Question: When I tried to make an IPA out of my Xcode project (out of my Unity project), this error appeared and I don't know why:
> Automatic signing is unable to resolve an issue
The project runs without any problems directly in mobile, and we tried the bundle identifier on other projects, it works. We tried rebuilding the Unity project from other PCs, this project has the same error. We can't make an IPA out of the archive.
Is there someone who knows where to locate the issue and how do we fix it ?
Thank you in advance !

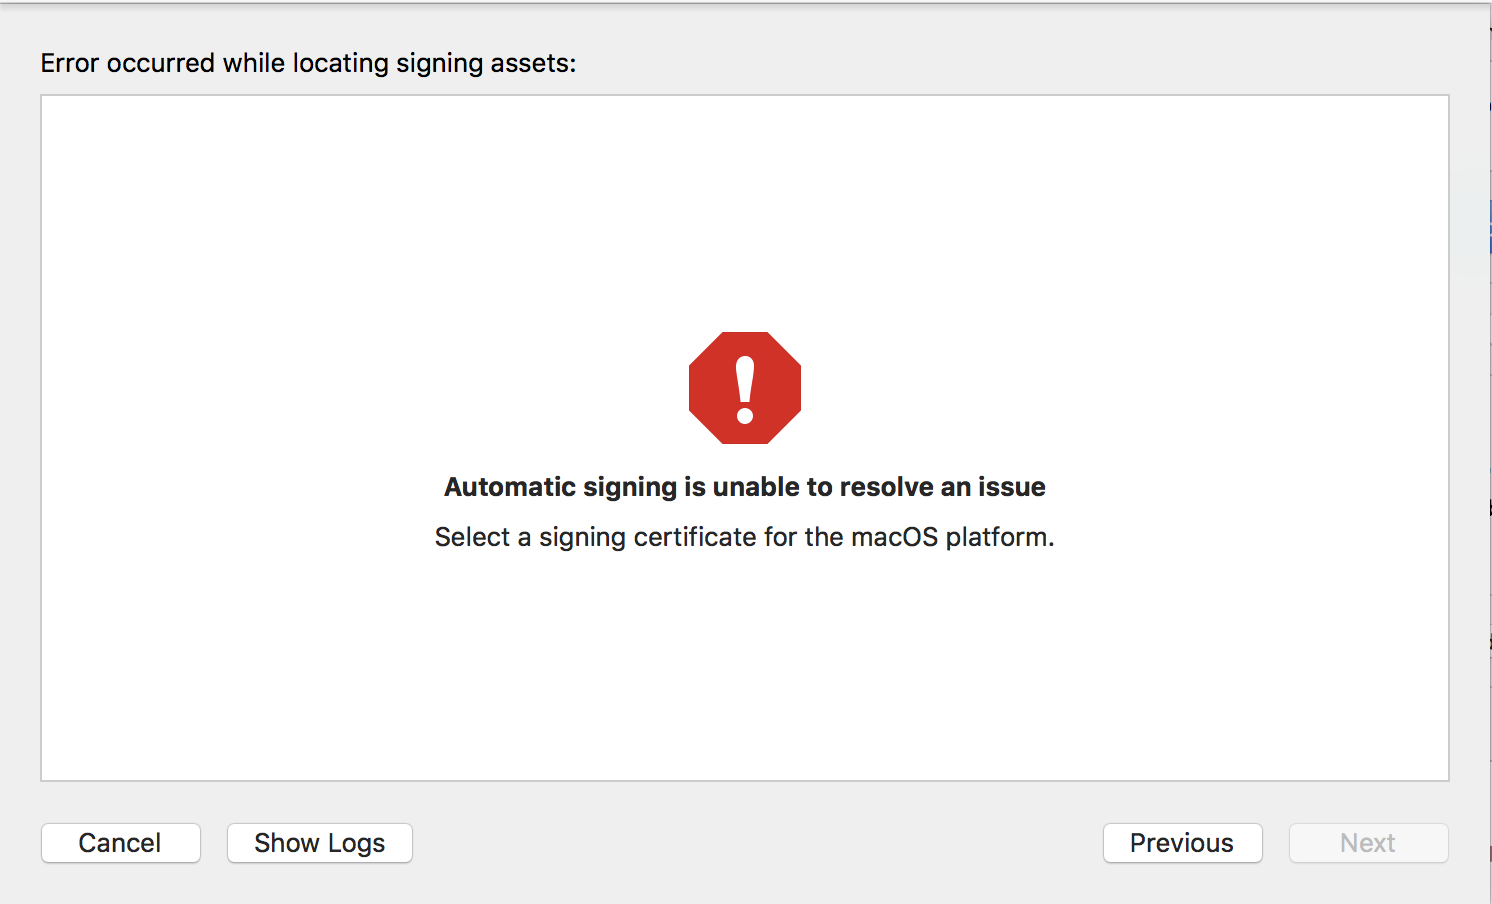
Answer: Found it ! This solution worked, if someone is in the same case. <URL>